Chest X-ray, PA view. Patient: 50 years old, sex F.
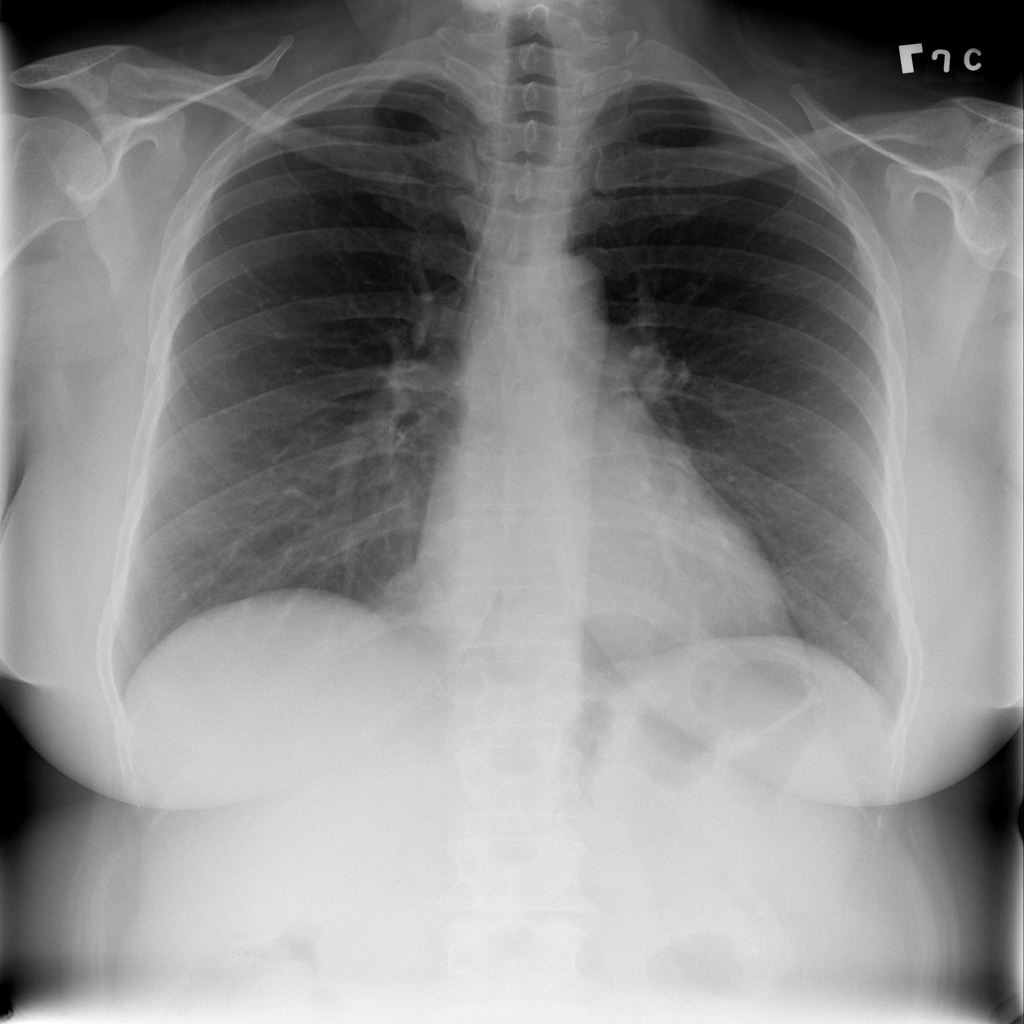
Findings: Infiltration